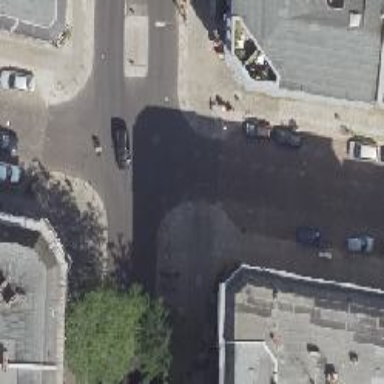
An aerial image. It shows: Asphalt footway with unmarked crossing.